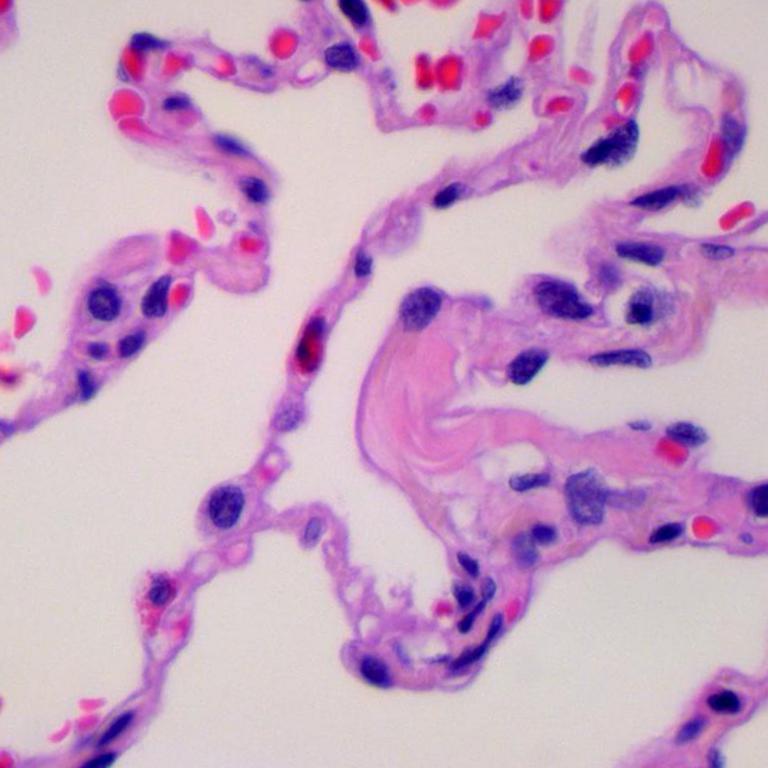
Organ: lung
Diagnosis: benign